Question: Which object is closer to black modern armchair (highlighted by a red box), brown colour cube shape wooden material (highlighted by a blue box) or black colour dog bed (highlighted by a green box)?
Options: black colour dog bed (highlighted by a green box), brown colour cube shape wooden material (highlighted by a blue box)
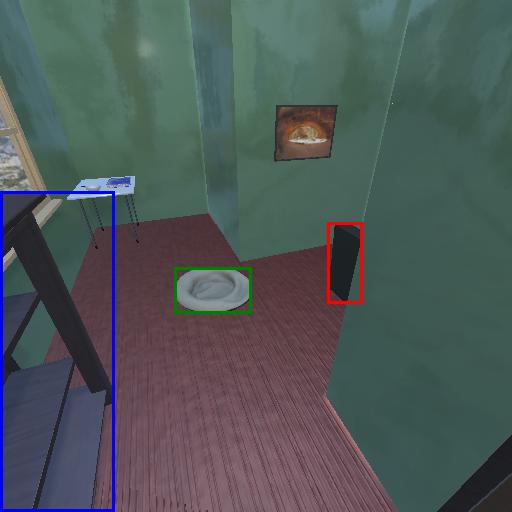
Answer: black colour dog bed (highlighted by a green box)